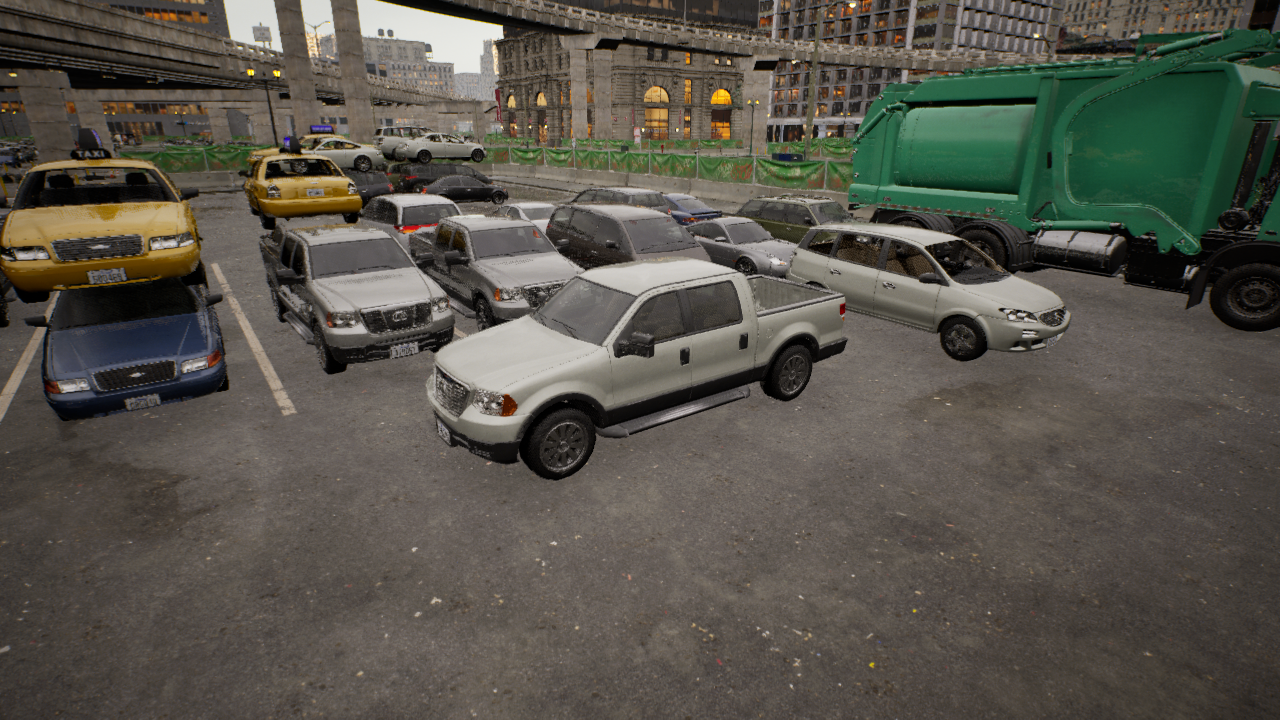
Venue: arterial
Lighting: golden hour
Vehicle rig: pickup